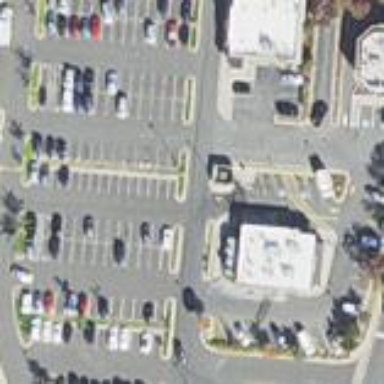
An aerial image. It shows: Parking area with asphalt surface.